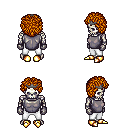
a pixel art fantasy rpg character, male body template, skeleton, steel chest armor, white pants, dark blonde curly afro hairstyle, iron tiara, metal gloves, gold boots, four views (front, back, left, right), 2x2 character sprite sheet, small pixel art, hard edges, no anti-aliasing